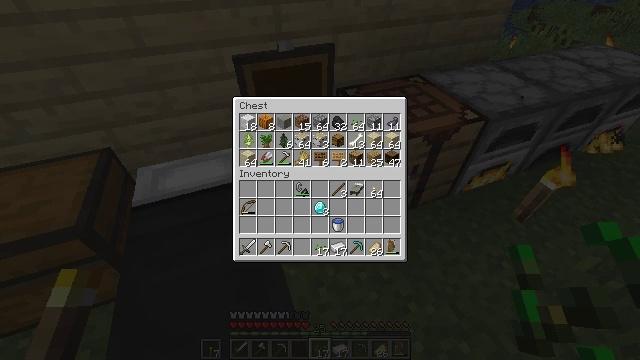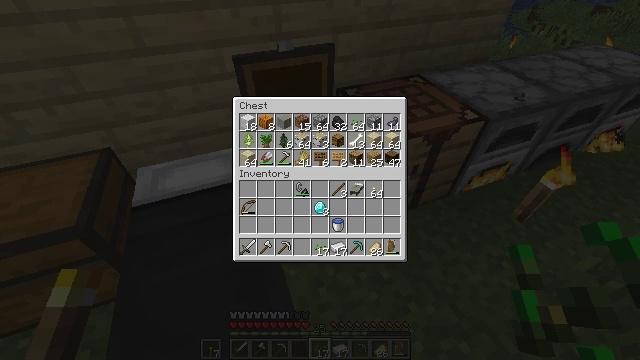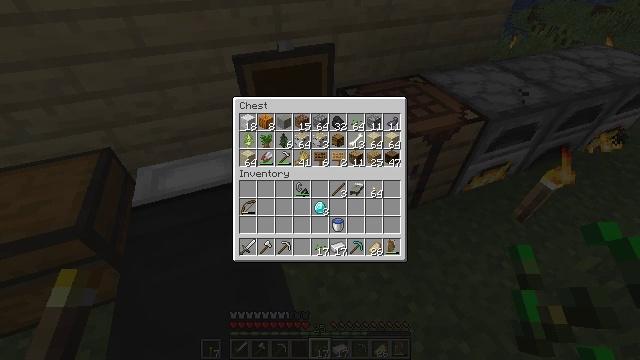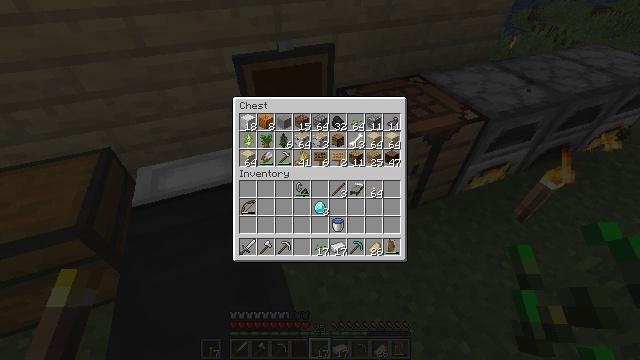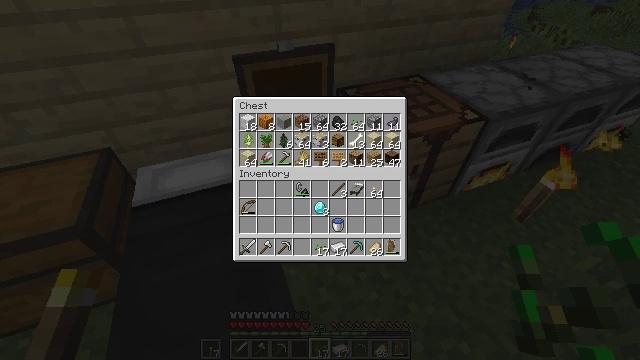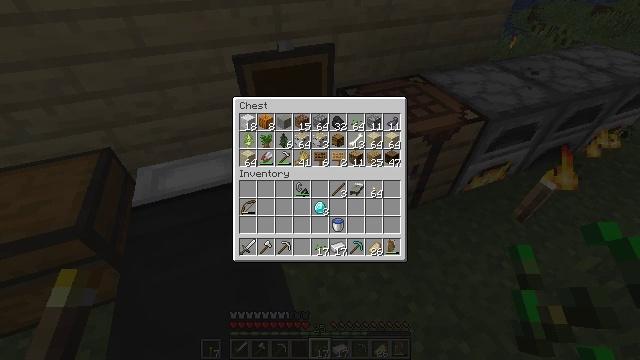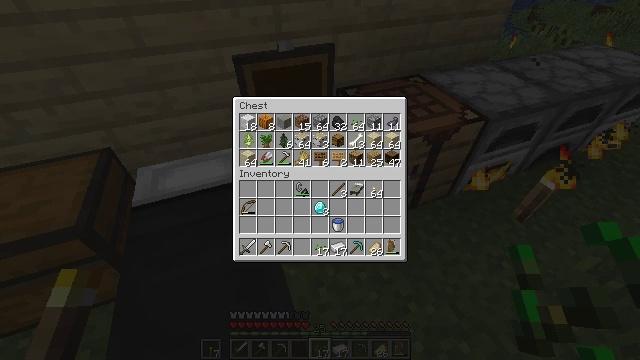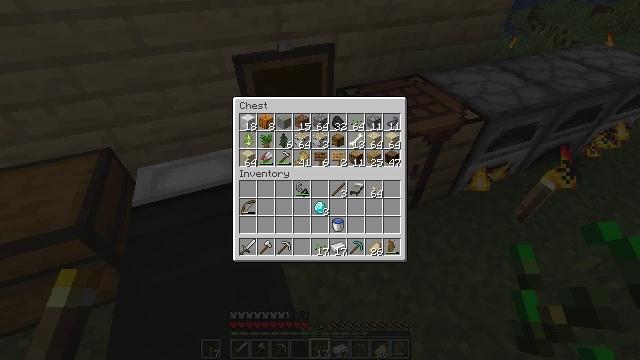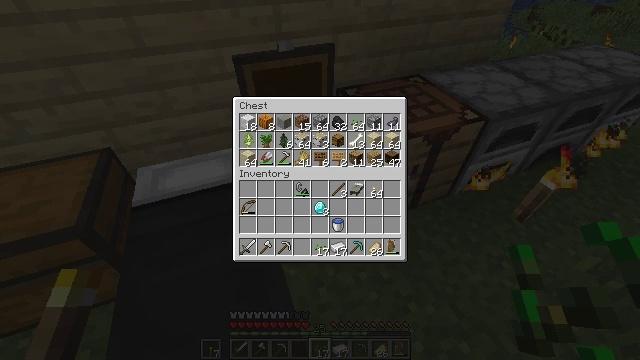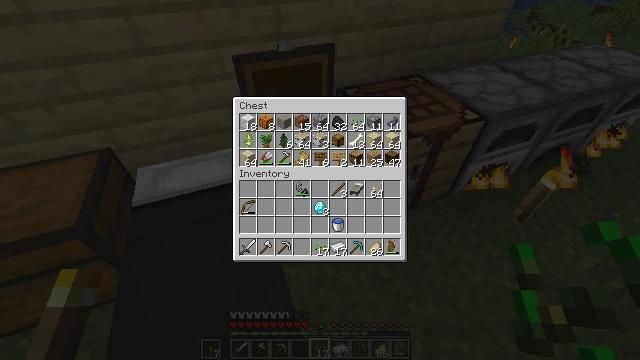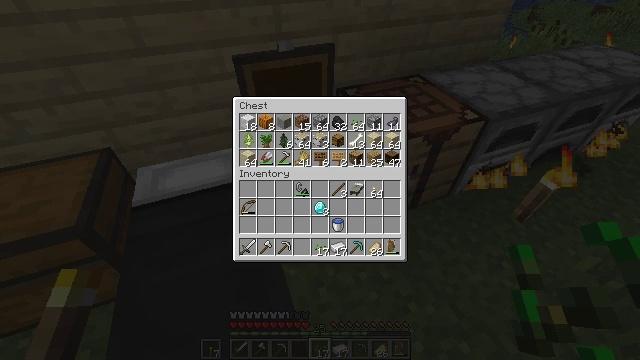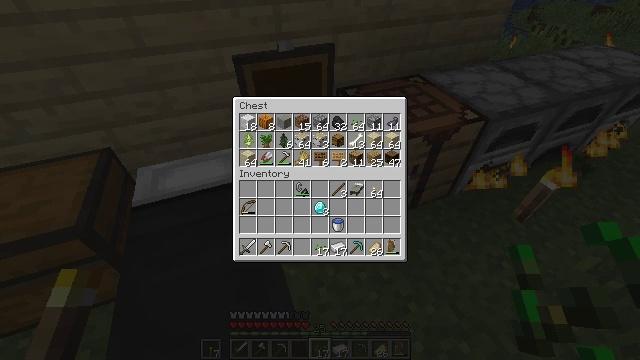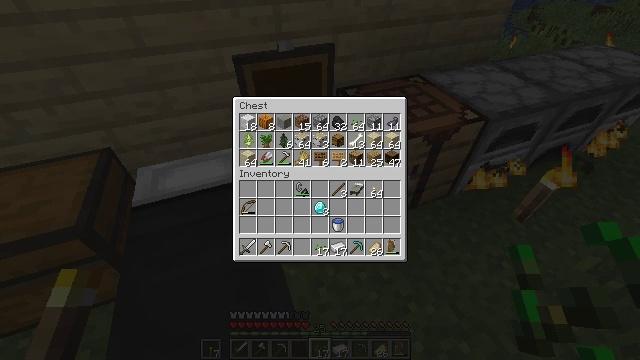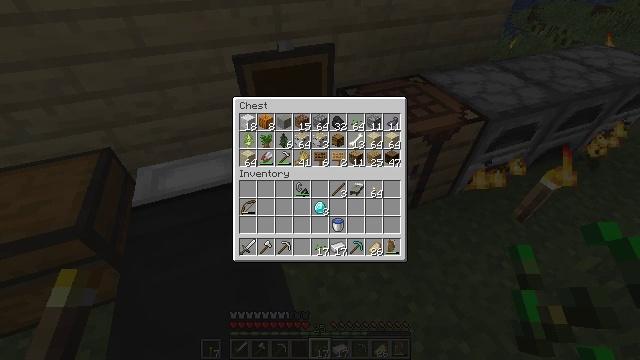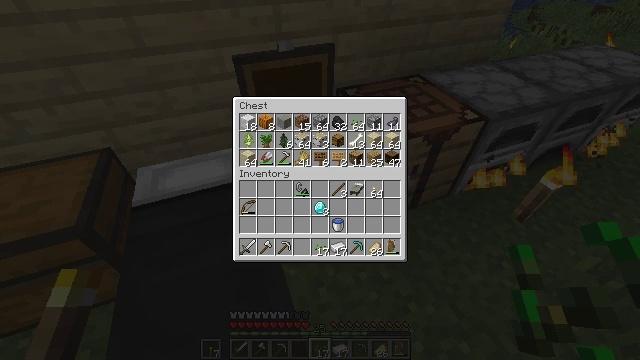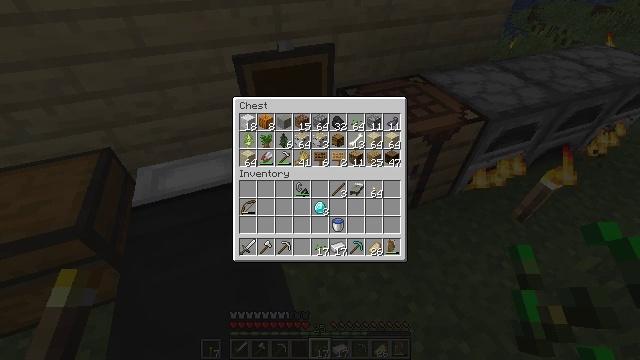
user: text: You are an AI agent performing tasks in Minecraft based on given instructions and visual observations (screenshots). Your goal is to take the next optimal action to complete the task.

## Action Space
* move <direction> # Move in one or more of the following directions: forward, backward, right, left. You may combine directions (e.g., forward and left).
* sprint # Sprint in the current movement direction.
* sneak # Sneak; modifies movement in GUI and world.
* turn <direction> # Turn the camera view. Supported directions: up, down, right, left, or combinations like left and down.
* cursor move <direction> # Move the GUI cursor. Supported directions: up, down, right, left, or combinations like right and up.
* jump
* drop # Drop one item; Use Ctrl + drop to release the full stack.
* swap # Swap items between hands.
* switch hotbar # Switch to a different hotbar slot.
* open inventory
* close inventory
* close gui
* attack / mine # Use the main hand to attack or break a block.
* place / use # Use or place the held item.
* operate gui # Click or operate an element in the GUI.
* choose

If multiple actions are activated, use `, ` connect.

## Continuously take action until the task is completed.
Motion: motion action
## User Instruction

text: Smelt gold ore into a gold ingot.
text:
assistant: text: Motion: no_op
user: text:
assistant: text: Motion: no_op
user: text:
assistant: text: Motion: no_op
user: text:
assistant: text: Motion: no_op
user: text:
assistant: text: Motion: no_op
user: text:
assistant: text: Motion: no_op
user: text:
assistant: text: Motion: no_op
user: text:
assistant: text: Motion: no_op
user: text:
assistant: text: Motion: no_op
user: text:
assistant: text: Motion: no_op
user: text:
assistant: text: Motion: no_op
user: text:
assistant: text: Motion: no_op
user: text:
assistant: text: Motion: no_op
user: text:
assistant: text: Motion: no_op
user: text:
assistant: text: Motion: no_op
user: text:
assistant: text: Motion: no_op
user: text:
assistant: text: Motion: no_op
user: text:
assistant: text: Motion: no_op
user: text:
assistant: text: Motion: no_op
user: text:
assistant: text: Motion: no_op
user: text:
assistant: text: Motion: no_op
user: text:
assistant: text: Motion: no_op
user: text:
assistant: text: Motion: no_op
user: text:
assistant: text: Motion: no_op
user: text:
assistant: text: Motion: no_op
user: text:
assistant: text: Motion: no_op
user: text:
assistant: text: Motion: no_op
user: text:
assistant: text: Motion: no_op
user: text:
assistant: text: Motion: no_op
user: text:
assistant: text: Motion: no_op